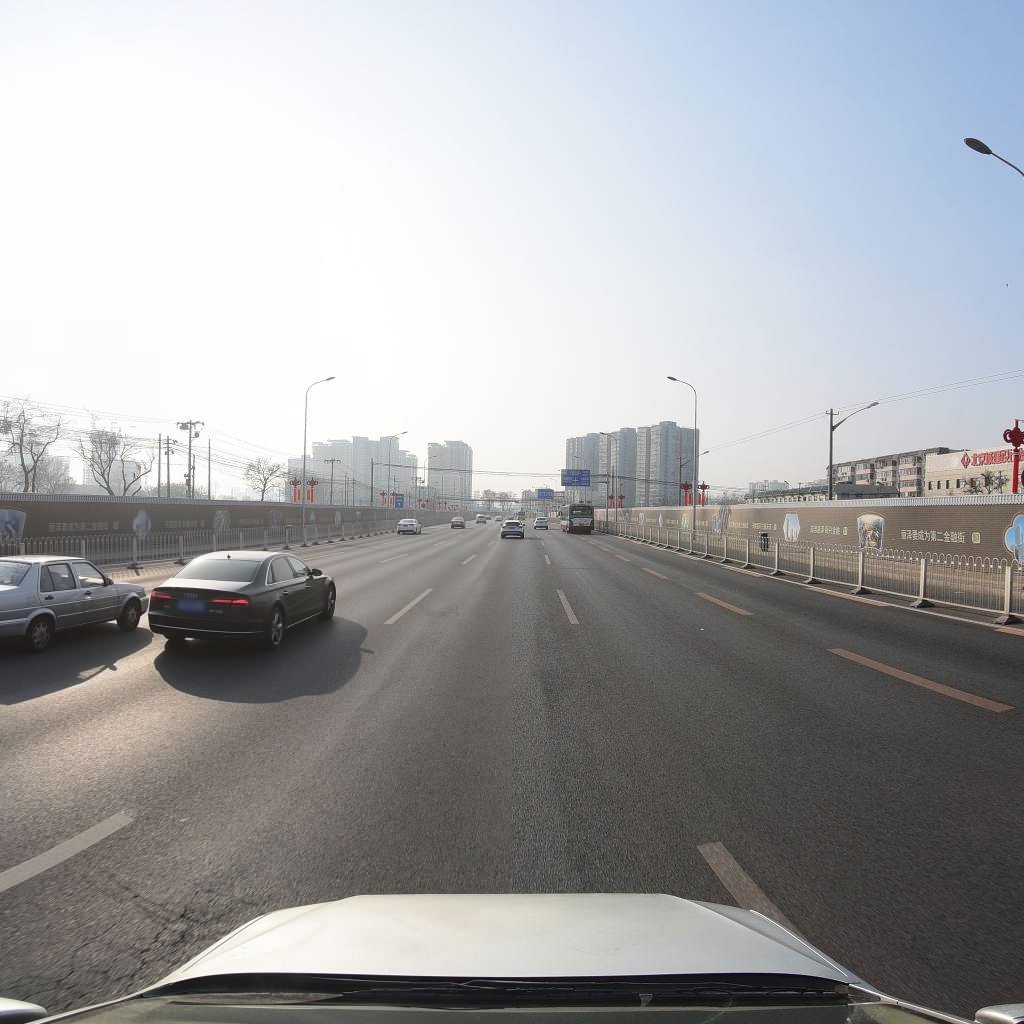
Region: Fengtai
Road damage annotations: alligator crack